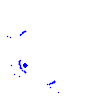
Particle: kaon